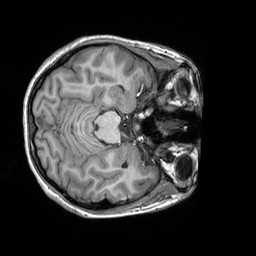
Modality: T1w
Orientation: axial
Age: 20
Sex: female
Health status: healthy
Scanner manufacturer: siemens
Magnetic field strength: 3 T
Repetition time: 2.3 s
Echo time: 0.00303 s